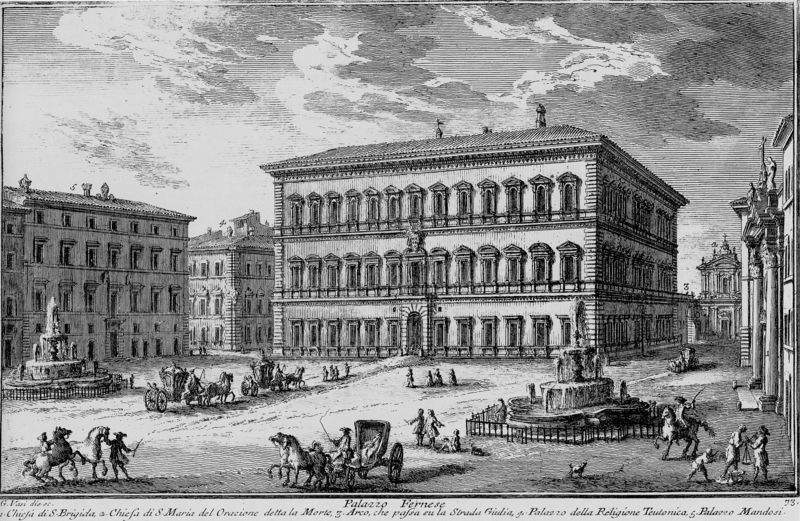
Titel: Palazzo Farnese (Stich)
Künstler: Antonio da (der Jüngere) Sangallo
Standort: Roma
Institution: Palazzo Farnese
Schlagwörter: dunkel, himmel, mann, vogel, wasser, weiß, wolken, menschen, stadt, fenster, frau, grau, hell, hintergrund, licht, männer, schwarz, skizze, strasse, säule, säulen, tür, zeichnung, dach, gebäude, haus, hund, hunde, schloss, zaun, leute, alt, architektur, barock, diener, mensch, horizont, häuser, gitter, kirche, klassizismus, personen, renaissance, brunnen, dachziegel, handel, pferd, pferde, reiter, räder, schornstein, garten, statue, aussicht, schrift, ansicht, fassade, fassaden, italien, ort, vedute, dächer, giebel, ziegel, grafik, graphik, hof, kutsche, kutschen, markt, platz, wagen, architecture, church, column, columns, court, crowd, men, palace, papst, people, soldier, sword, white, window, women, black, france, gray, grey, old, windows, woman, print, geländer, perspective, tor, flucht, kirchen, stadtansicht, straßen, eingang, waage, religion, palast, palazzo, druck, schwarz weiss, schraffur, radierung, stich, illustration, paris, schwert, text, woodcut, bürger, kutscher, peitsche, rathaus, rom, portal, pforte, residenz, classic, classical, cloud, clouds, greek, horses, life, man, sky, stone, pferdekutschen, florenz, background, building, house, sand, water, houses, roof, roofs, street, bozzetto, geschosse, baroque, boy, child, achsen, fontäne, könige, entrance, path, road, view, villa, huhn, drawing, paper, kupferstich, black and white, gespann, realism, dog, etching, graphic, hats, sketch, french, cross, pen, children, door, scene, fence, town, marble, victorian, fesnter, italy, schinkel, palais, city, human, ancient, piano nobile, medici, michelangelo, kriche, cart, fort, doors, rome, fenstergiebel, giebelfenster, courtyard, ink, square, piranesi, alberti, buildings, facade, gate, italian, mansion, place, scale, venice, prag, piazza, britain, fountain, ground, intaglio, large, museum, italienisch, engraving, pencil, rooves, streets, gerte, carriage, horse, slope, roma, chariot, pool, travel, space, chimney, chimneys, hochrenaissance, urban, humans, teier, rococo, aufbäumend, schaffur, doorway, hatching, market, whip, cross hatching, well, farnese, impressive, venise, wheel, cariage, carriages, coach, coaches, europe, churches, wheels, batista, tile, leon, tosca, arco, camp di fiori, chiesa, community, delle religione teutonica, engraved, farnesina, farnses, fernese, florence, fountains, hatched, mandosi, palaces, palazzi, palazzo farnese, palazzo medici, palazzp farnese, plattz, platzdarstellung, poo, pring, riders, s. brigida, s. maria del orazione, sangallo, teutonica, trade, urbanism, busy, plaza, architectural, symmetrical, ideal, carts, marketplace, colonial, buggy, 16. jahrhundert, 19th century, prunkkutsche, prit, raiderung, model city, perdpective, heirarchy, hierarchy, hourse, 18th century, kutshcen, suäulen, durkc, limestone, rme, rustica, city scape, etch, horsecart, splashing, palazzp, everyday, gaps, della, religione, colums, aquare, chirch, whipp, palazzo farnesina, palazzo barberi, fontain, piazza farnese, three stories, terra cotta, windoes, drivers, whips, caragies, palazzo fernese, chiefa, mandesi, horse drawn carriages, spilling, climate, lintels, carraiges coach